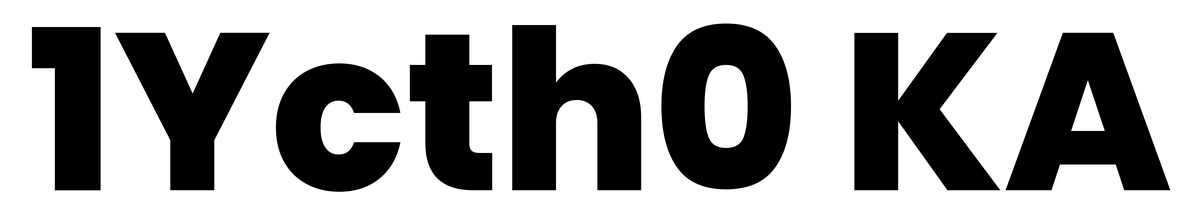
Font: Poppins-ExtraBold